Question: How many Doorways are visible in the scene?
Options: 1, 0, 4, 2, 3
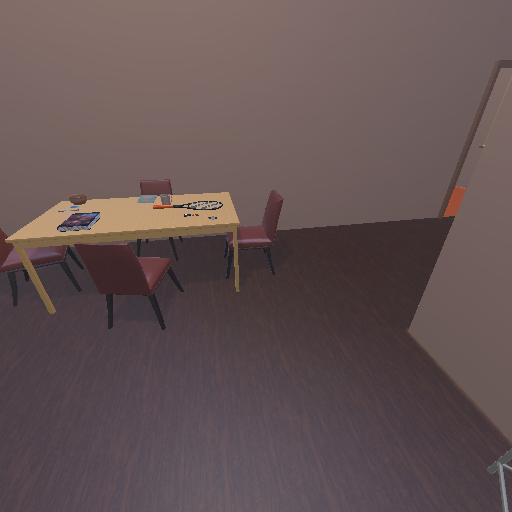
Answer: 1